Question: I'm trying to create a isosceles triangle using CSS3 and looks like Firefox can't render them properly?
Is there a way of fixing that?
Here's an example:
<URL>
CSS:
'''
.arrow {
vertical-align: middle;
content: "";
border-right: 50px solid transparent;
border-left: 50px solid transparent;
border-top: 75px solid #222;
width: 0;
height: 0;
}
'''
HTML:
'''
<div class="arrow"></div>
'''

(Firefox renders the one on the left)
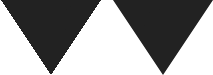
Answer: Seems like firefox still has problems with the jagged lines.
I came accross this workaround: <URL>
maybe it helps you out - no guarantee.
Make all borders the same size (in your example e.g. 50px) then you will not see the jagged lines. You can scale the size of the arrow with the border-size.
Use an image (should not be a huge request / load time ...)
---
Got it work!: <URL>
The trick was to add this line of code: 'border-style: solid dotted none;'
The hacky workaround is not needed anymore. Updated fiddle.